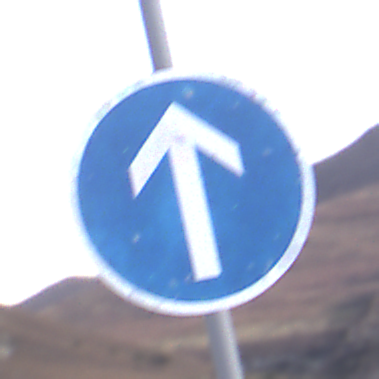
Verkehrszeichen: VorgeschriebeneFahrtrichtungGeradeaus
Umgebung: Outdoor, Nature
Tageszeit: Dusk
Wetter: Clear
Licht: Natural
Jahreszeit: NotSpecified
Kontrast: LowContrast